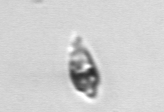
Label: Oxytoxum